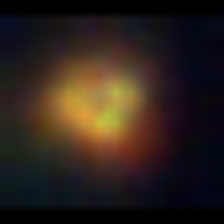
Taxon: NanoPlankton
Group: Other